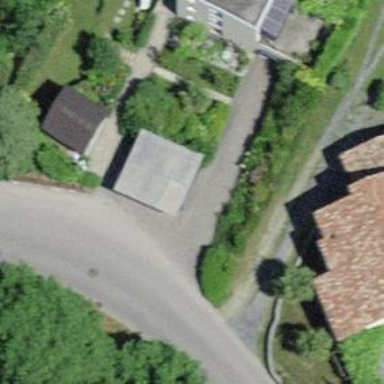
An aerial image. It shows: Carport structure.